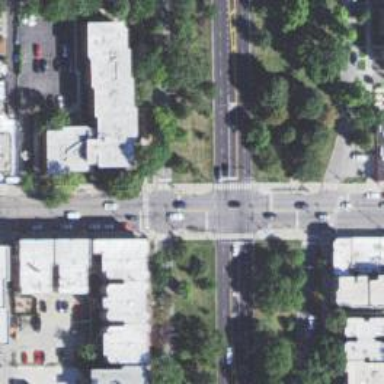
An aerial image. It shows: Footway with traffic island for pedestrians.